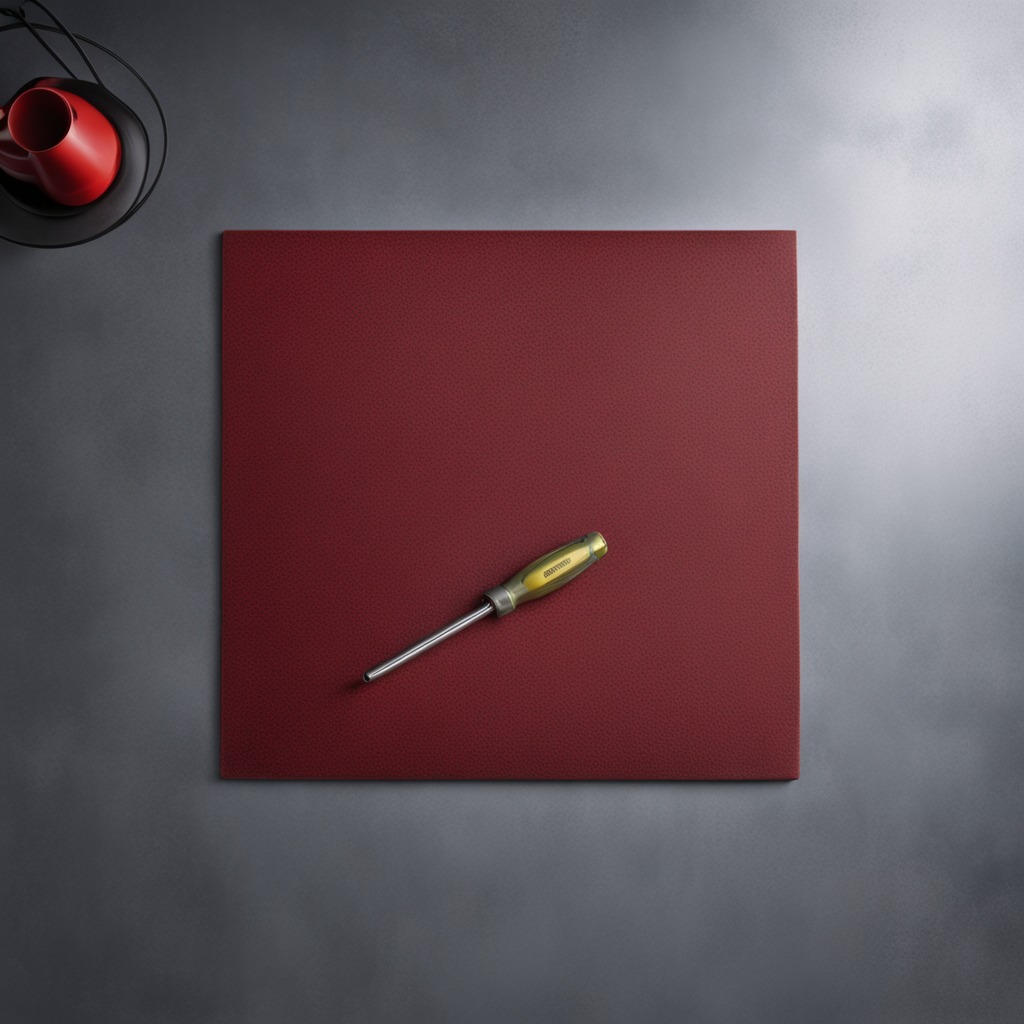
A screwdriver lies on the clean granite tabletop covered with a red rubber mat inside a workshop under bright overhead lighting crisp shadows high clarity worn but beneath the mat.